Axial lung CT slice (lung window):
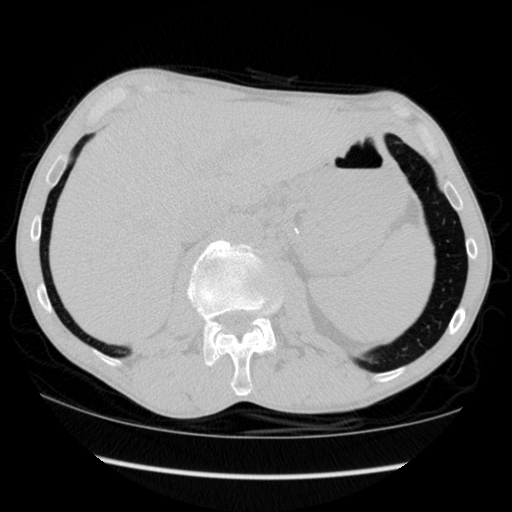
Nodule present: no